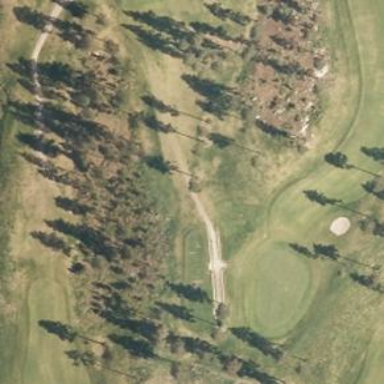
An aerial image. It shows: Path for both roads and golfers.